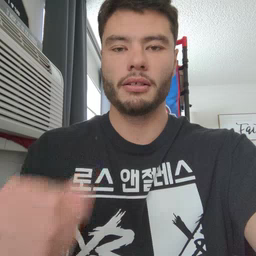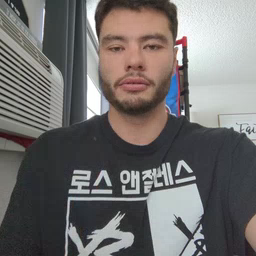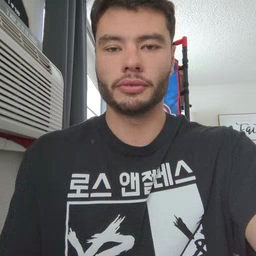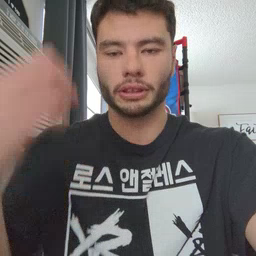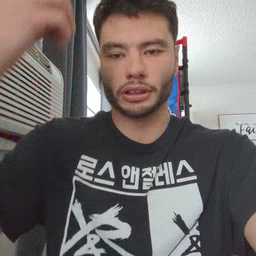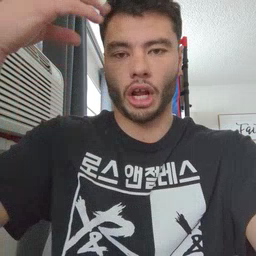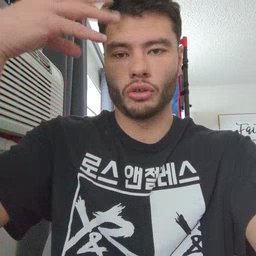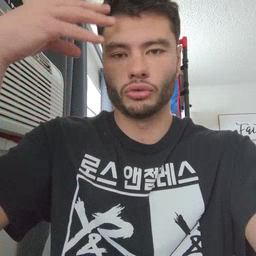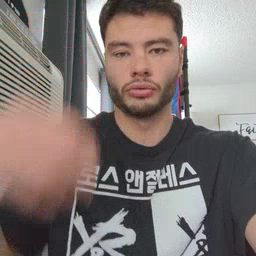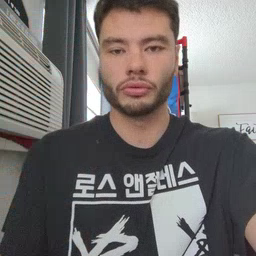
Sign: shower